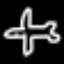
Label: airplane